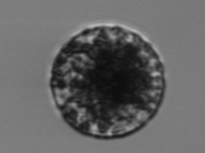
Label: Vicicitus_globosus